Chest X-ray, PA view. Patient: 65 years old, sex F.
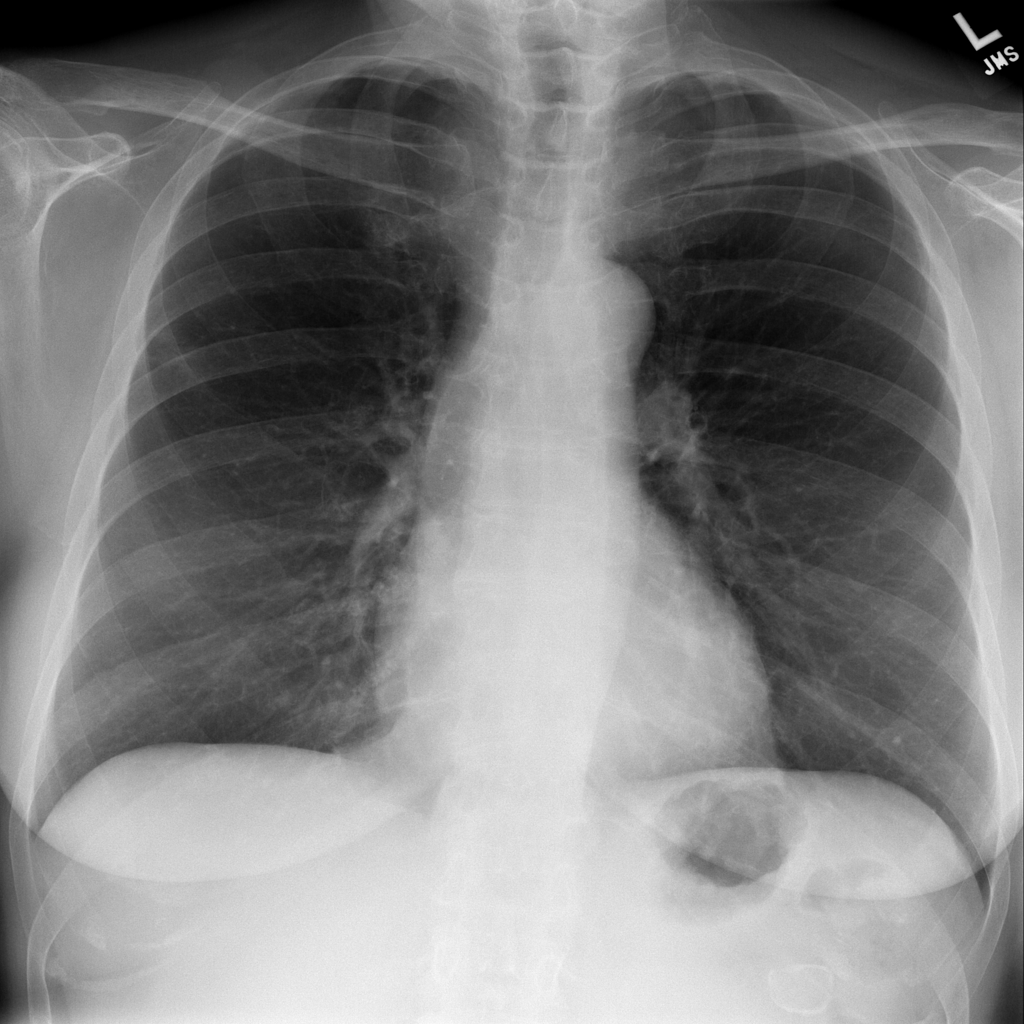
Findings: Infiltration